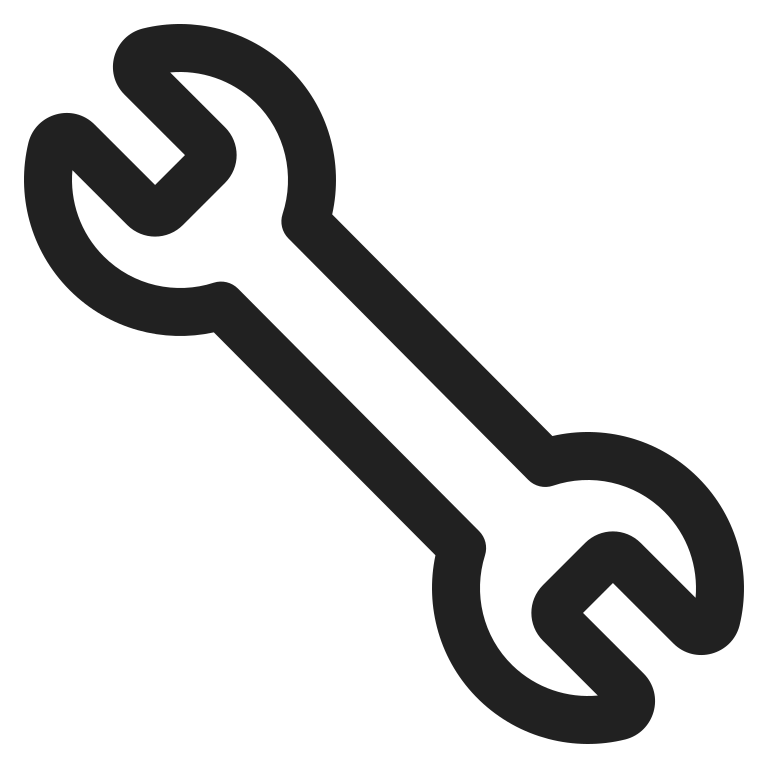
wrench high contrast